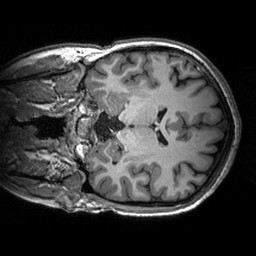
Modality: T1w
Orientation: coronal
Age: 22
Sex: female
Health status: healthy
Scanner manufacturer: siemens
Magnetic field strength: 3 T
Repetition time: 2.53 s
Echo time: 0.00288 s